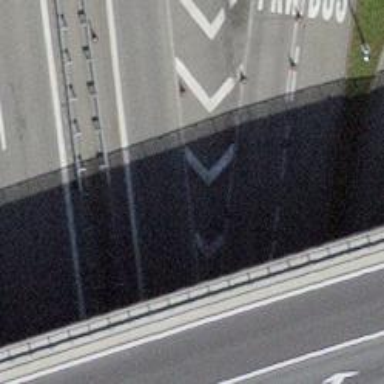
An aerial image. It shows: View of motorway.